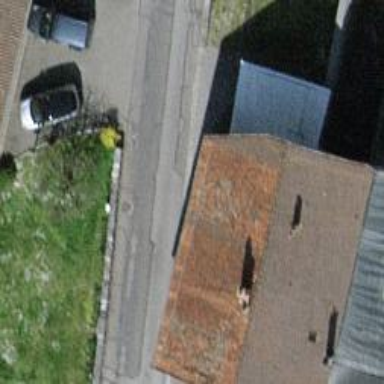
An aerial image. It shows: Detached building.